Fundus camera: zeiss
Shooting center: fovea
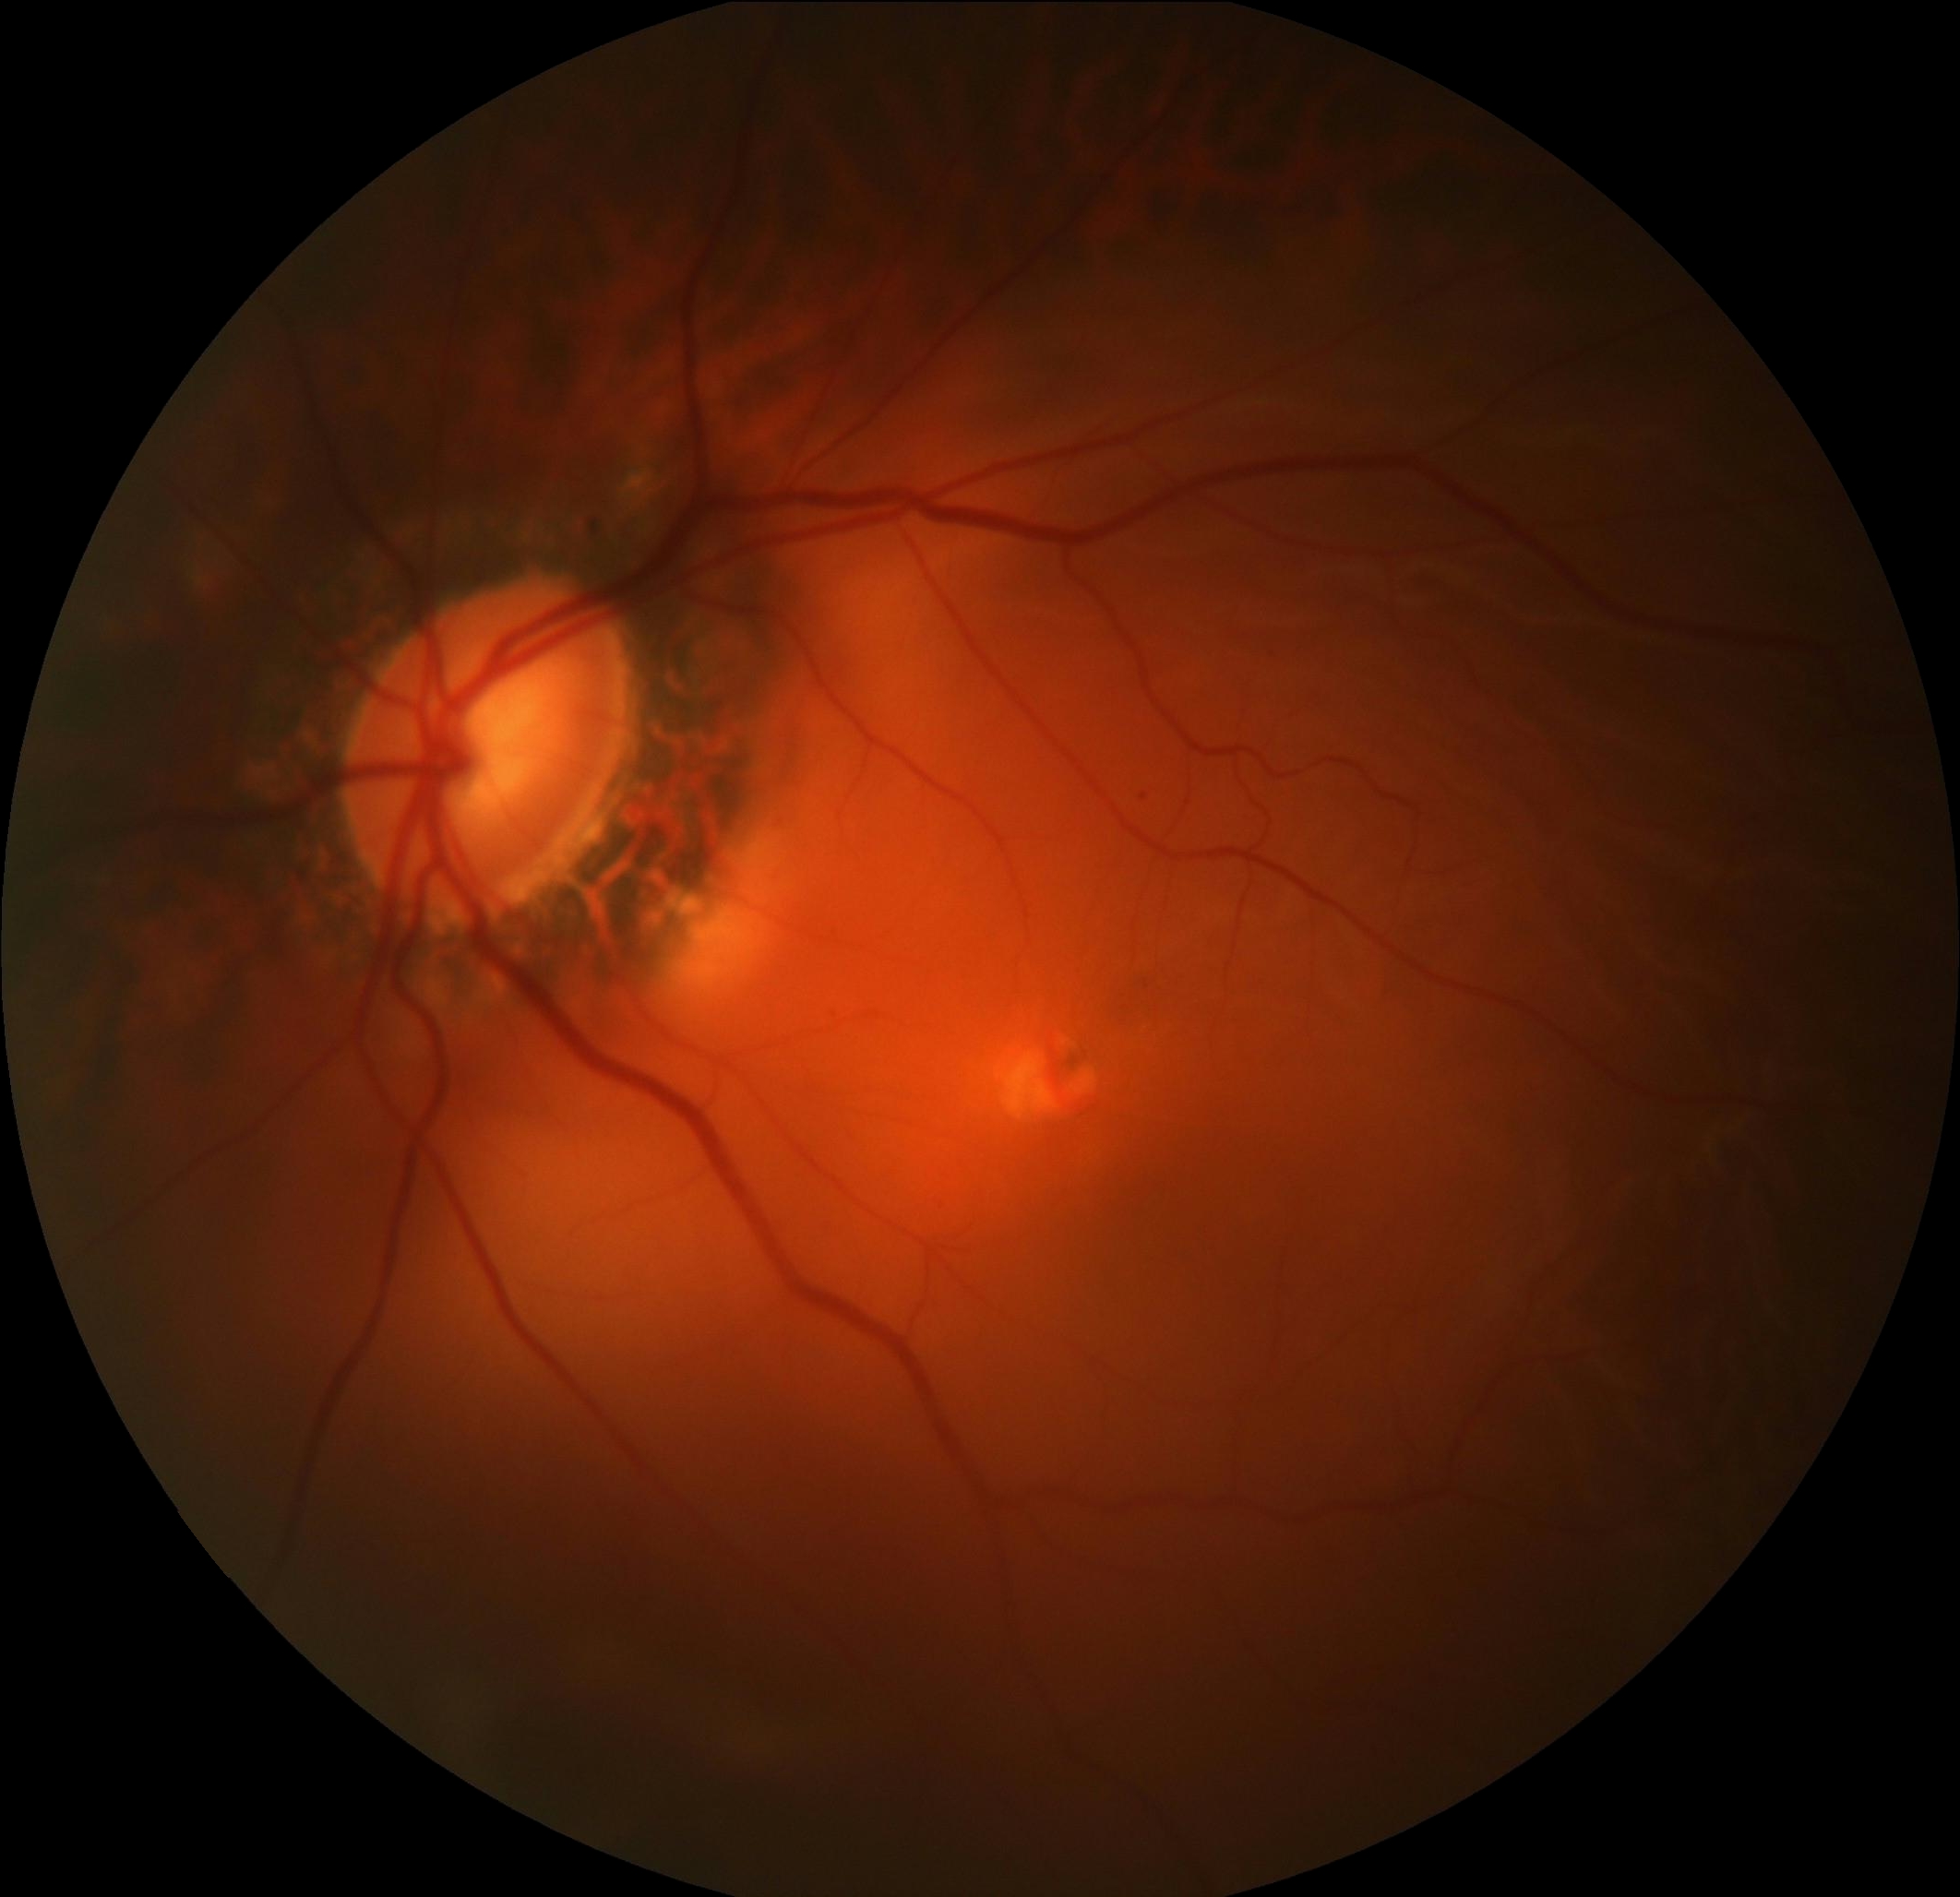
Pathologic myopia: yes
Patchy retinal atrophy: present
Retinal detachment: present